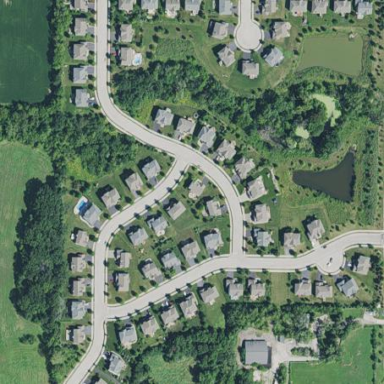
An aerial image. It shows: Single-family residential area within subdivision.